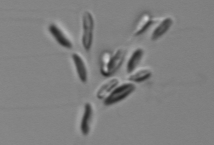
Label: Dinobryon